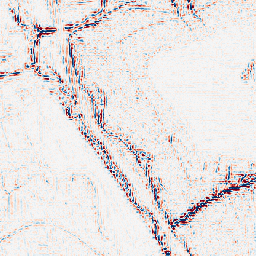
Category: wavelet
Decomposition family: wavelet_dwt
Decomposition parameters: wavelet: db2
level: 2
Upsampling method: sinc_hamming
Upsampling parameters: scale: 2
kernel_size: 4
Upsampling scale: 2